Field crop: tomato
Growth stage: 2
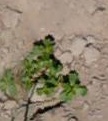
Species: portulaca